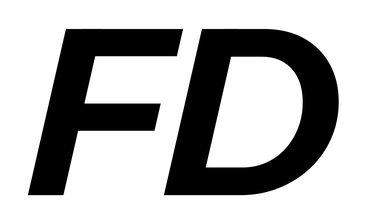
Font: InstrumentSans-Italic_Bold_Italic